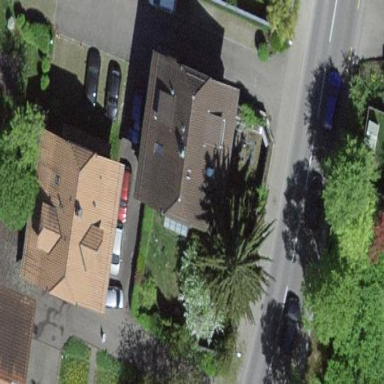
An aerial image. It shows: Image showing building with apartments.